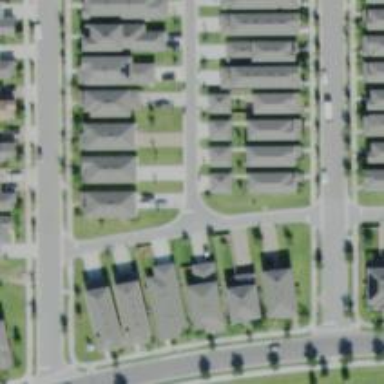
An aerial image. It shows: Alley classified as service road.